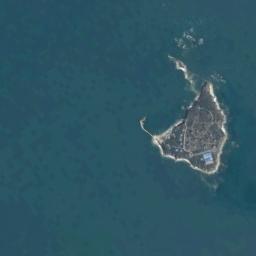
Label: island